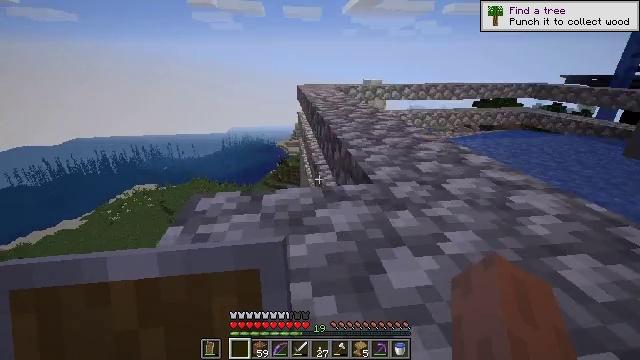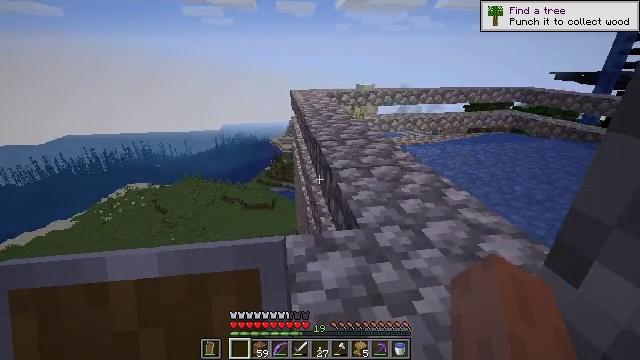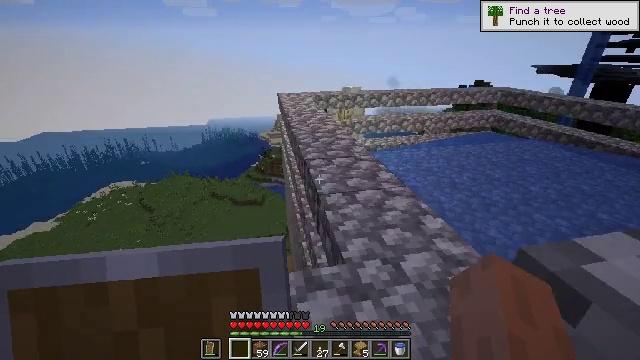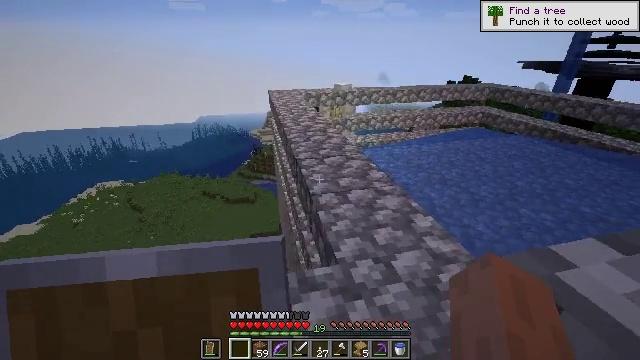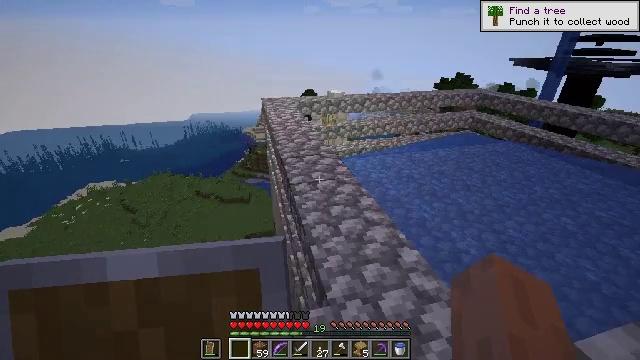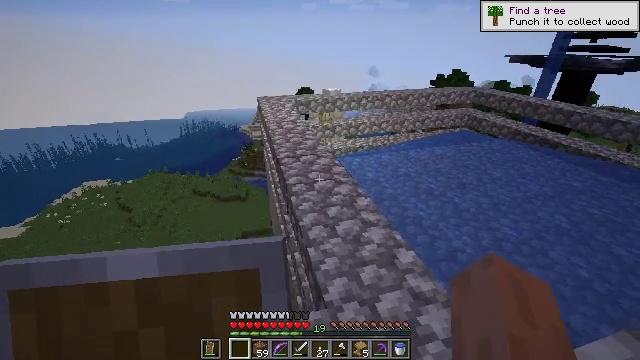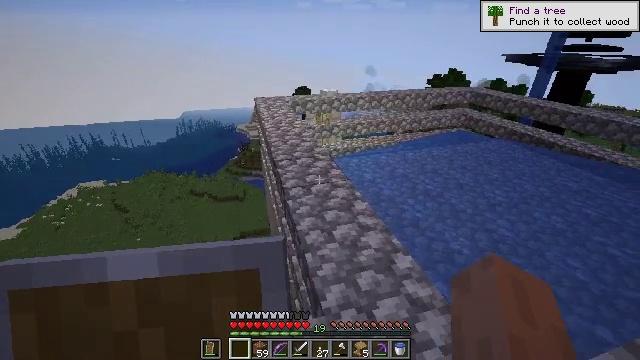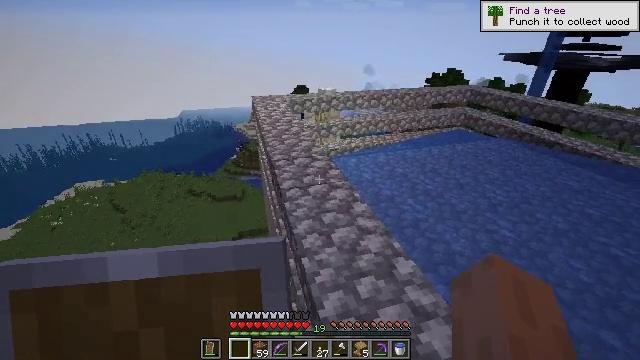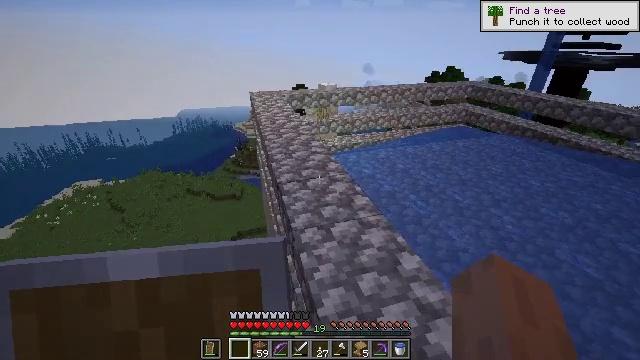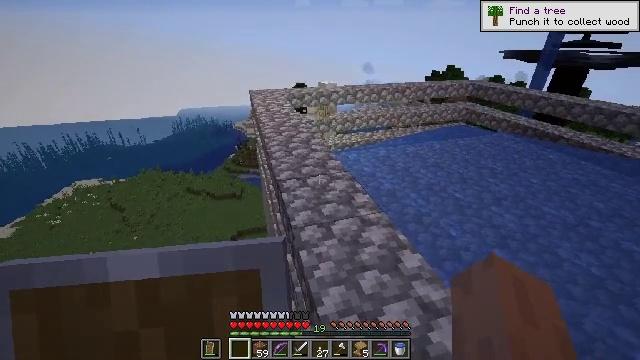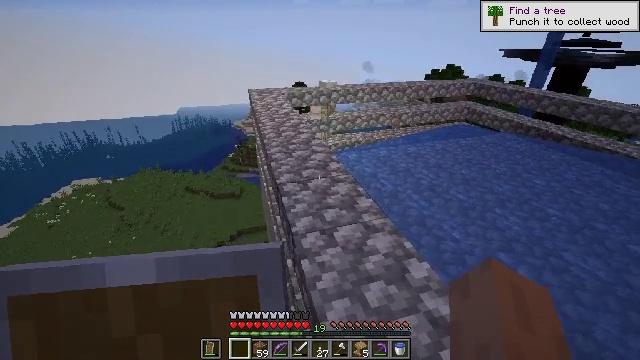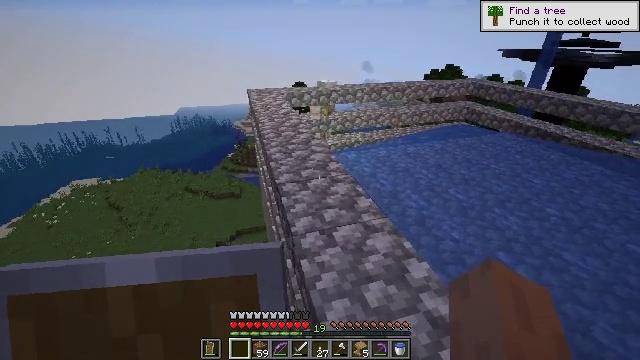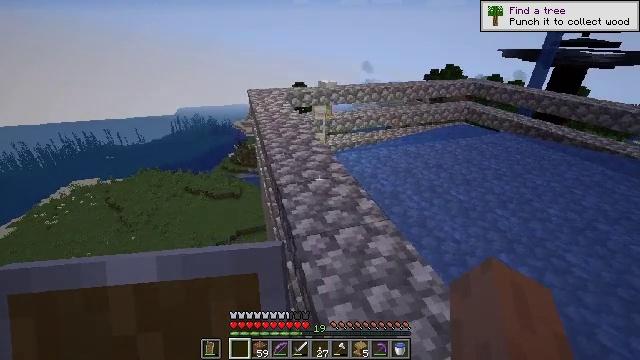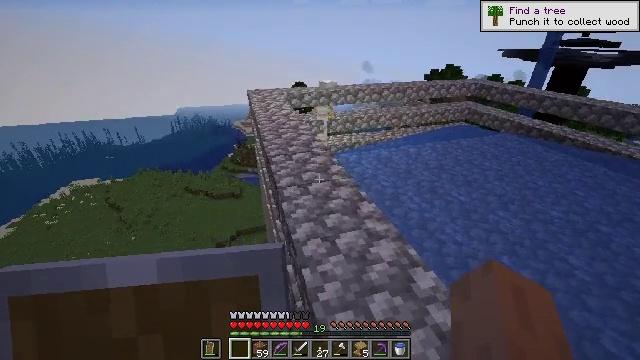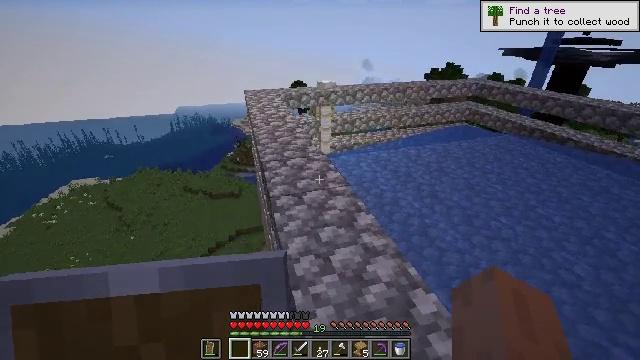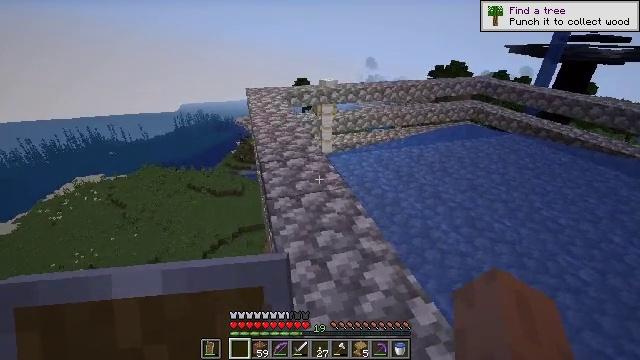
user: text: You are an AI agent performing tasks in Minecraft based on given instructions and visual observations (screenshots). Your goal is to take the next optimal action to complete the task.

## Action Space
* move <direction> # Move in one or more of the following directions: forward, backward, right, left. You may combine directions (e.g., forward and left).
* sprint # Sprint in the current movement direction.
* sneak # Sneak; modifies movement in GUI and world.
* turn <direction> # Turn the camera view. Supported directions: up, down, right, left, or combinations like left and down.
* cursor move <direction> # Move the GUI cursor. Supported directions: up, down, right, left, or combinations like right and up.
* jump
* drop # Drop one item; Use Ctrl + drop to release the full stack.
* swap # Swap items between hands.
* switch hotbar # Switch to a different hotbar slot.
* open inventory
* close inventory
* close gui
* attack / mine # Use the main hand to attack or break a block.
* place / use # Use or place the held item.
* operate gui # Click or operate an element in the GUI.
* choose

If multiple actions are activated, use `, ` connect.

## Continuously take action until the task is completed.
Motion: motion action
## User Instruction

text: Make an oak sign using planks.
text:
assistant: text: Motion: move forward, turn right, jump
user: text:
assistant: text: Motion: move forward, turn right and down, jump
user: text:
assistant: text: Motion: move forward, turn right, jump
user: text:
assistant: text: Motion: move forward, turn right
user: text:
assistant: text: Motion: move forward
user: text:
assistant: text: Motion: move forward
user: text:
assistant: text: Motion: move forward
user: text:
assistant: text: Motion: no_op
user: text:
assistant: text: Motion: no_op
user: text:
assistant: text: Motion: no_op
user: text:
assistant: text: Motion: no_op
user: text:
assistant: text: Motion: no_op
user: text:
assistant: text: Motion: move forward
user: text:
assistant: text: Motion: move forward and move right
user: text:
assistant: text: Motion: move forward and move right
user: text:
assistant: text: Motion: move forward and move right, turn left
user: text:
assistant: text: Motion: turn left
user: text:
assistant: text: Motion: no_op
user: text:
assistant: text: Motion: turn left
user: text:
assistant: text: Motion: move forward, turn left
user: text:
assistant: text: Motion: move forward
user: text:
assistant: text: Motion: move forward, turn left
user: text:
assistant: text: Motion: move forward, turn left
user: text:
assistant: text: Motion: move forward
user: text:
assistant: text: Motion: move forward
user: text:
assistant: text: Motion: move forward
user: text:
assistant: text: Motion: move forward
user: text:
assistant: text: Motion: move forward
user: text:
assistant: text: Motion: move forward
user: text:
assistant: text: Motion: move forward